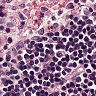
Metastatic tissue present: no